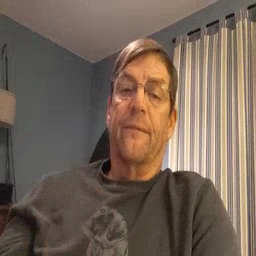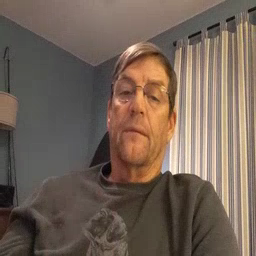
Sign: yourself